Question: Created a Label with a simple text.
How can I change the color of the certain words in the label?
Swift 3
Like below-

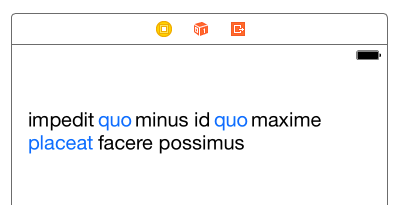
Answer: Use 'NSMutableAttributedString' to apply colors for different words in a string.
Try this, there are already lot of similar questions have the answers in SO.
'''
let myLabel = UILabel()
var stringOne = "Swift 3 has come"
let stringTwo = "has"
let range = (stringOne as NSString).range(of: stringTwo)
let attributedText = NSMutableAttributedString.init(string: stringOne)
attributedText.addAttribute(NSForegroundColorAttributeName, value: UIColor.blue , range: range)
myLabel.attributedText = attributedText
'''